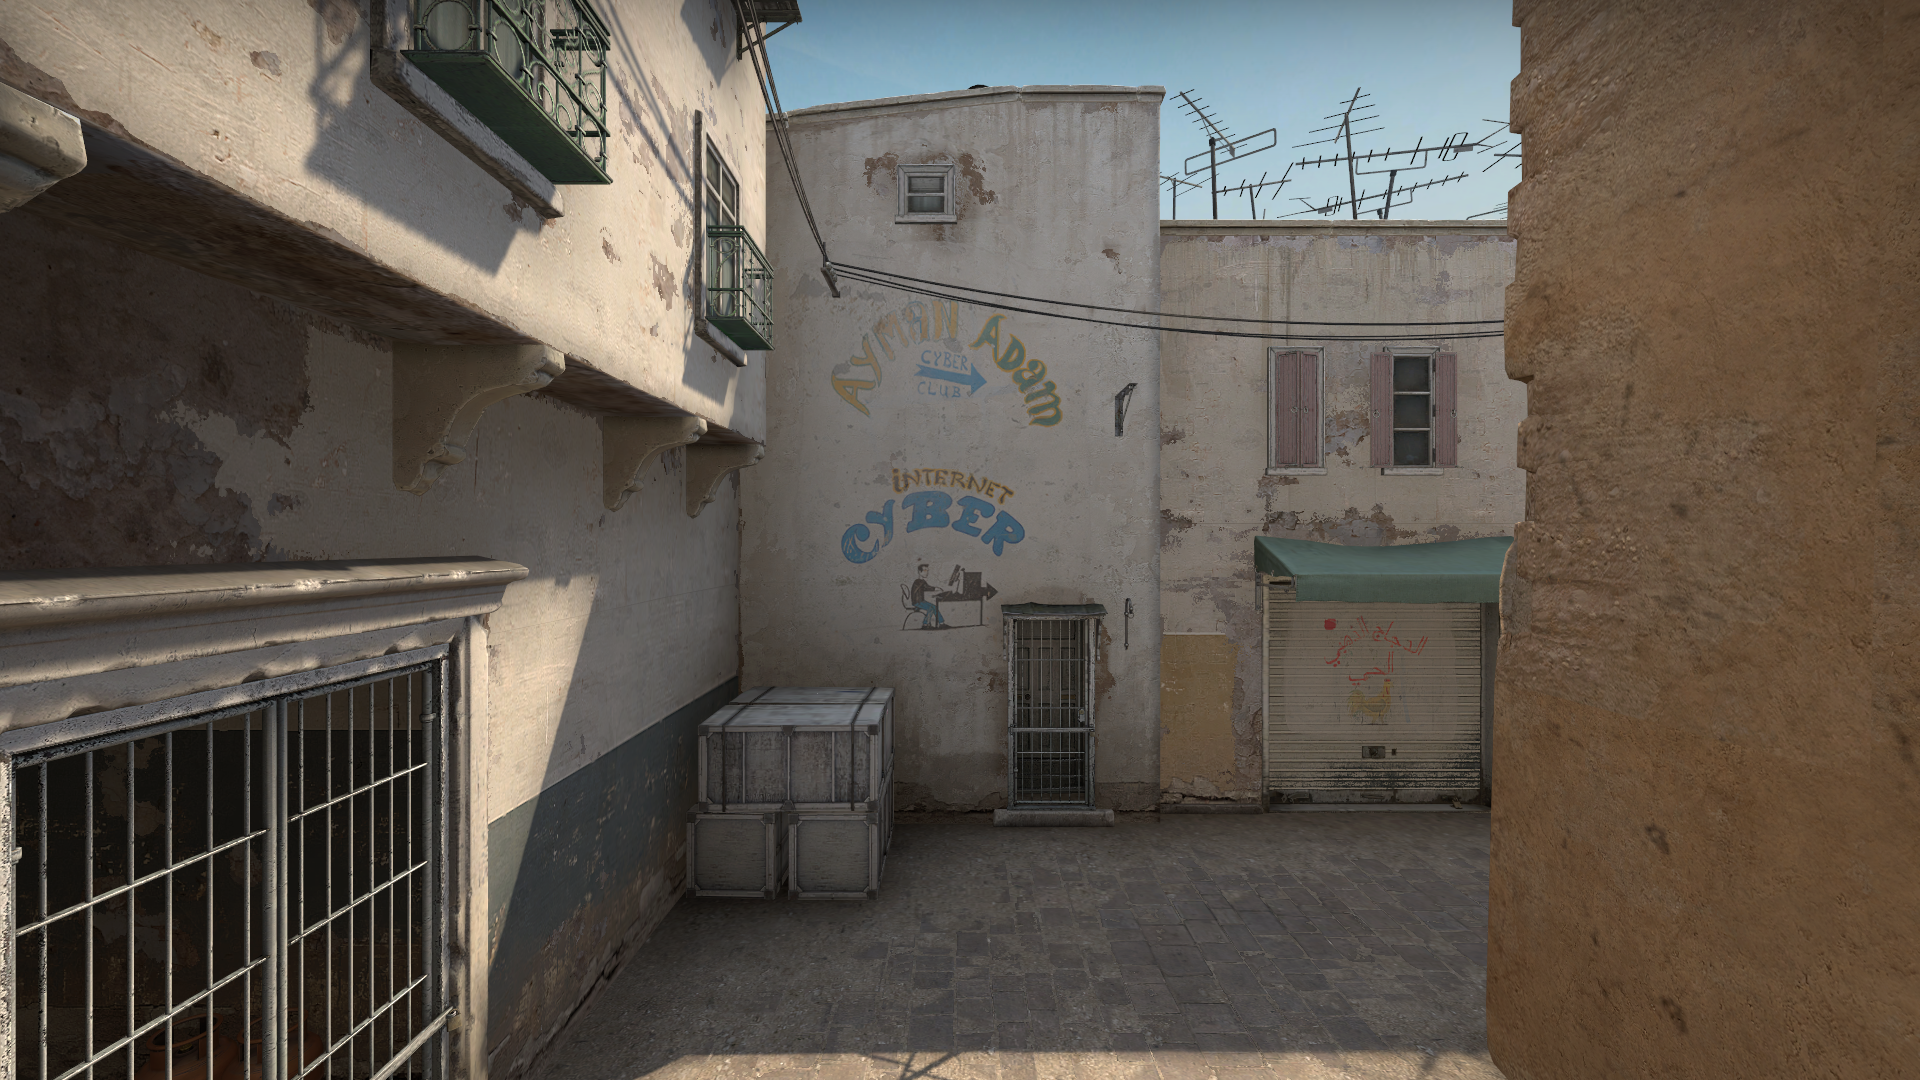
Map: de_dust2